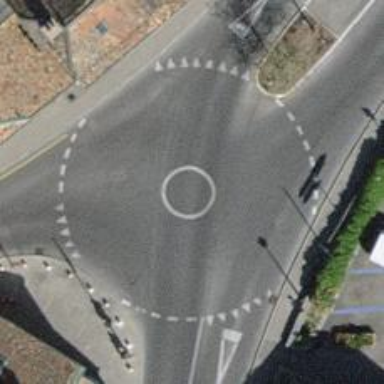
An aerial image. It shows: Mini roundabout on the road.